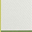
Piece: xx